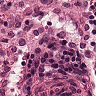
Metastatic tissue present: no